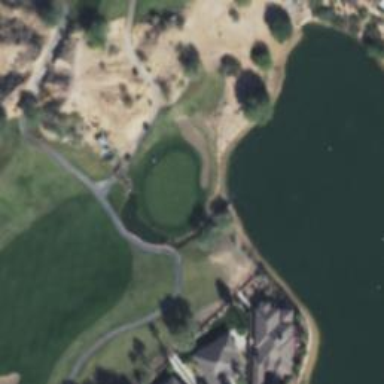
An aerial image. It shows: View of golf hole.